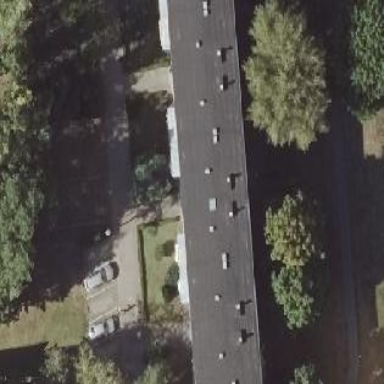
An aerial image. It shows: Flat-roofed apartment building.